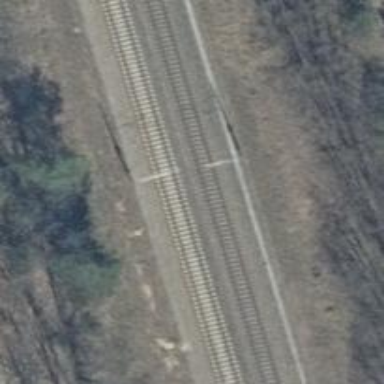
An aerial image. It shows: Railway milestone with catenary mast.